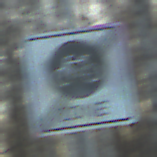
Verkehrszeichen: EndeFahrradzone
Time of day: SunriseSunset
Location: Outdoor (Nature)
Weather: Clear
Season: Winter
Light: Natural